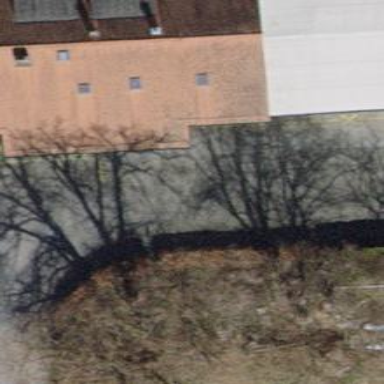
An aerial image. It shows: Transportation building with gabled roof.